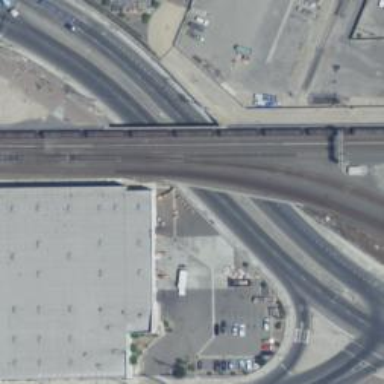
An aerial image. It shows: Railway bridge.